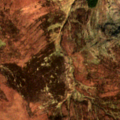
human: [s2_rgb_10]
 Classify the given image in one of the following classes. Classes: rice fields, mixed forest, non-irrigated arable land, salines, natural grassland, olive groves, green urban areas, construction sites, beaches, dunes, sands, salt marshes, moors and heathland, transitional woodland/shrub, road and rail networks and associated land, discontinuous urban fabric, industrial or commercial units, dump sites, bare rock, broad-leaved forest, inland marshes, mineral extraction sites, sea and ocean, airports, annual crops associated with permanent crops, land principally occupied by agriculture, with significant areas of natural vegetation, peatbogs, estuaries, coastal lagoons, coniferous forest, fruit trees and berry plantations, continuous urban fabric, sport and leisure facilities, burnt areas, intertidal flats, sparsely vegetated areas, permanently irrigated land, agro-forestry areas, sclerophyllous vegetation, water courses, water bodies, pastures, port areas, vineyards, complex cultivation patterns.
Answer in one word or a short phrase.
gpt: transitional woodland/shrub, peatbogs